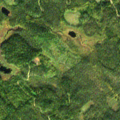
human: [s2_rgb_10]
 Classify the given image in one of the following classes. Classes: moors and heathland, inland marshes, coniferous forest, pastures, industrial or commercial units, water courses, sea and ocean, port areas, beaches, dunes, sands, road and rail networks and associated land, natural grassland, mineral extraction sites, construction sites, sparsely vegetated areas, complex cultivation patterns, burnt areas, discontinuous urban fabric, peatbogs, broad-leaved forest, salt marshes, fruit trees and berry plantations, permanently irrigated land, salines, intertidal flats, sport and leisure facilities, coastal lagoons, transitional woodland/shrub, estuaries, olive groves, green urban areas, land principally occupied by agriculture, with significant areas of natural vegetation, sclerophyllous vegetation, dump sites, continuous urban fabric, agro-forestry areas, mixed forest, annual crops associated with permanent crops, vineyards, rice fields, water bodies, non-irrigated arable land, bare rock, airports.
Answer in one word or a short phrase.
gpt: coniferous forest, mixed forest